Question: I have a weird scrollbar bug using Qwebview in Qt5.
the scrollbars appears on the opposite side, while the action is still performed on the right side. For example, the rightside scrollbar can me moved from the right, but visually the bar moves on the left as you can see in this image:

Any idea what can be the cause?
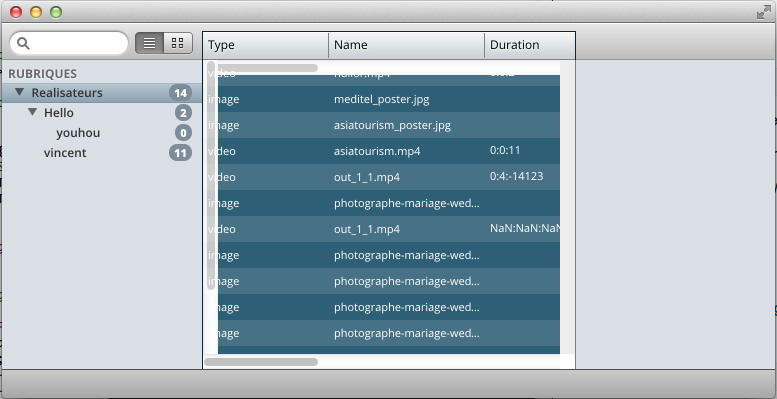
Answer: Ok, got it actually this is a CSS issue
I had this:
'''
-webkit-backface-visibility: hidden;
'''
applied on the body. This is the cause to the problem. Don't know exactly why, but this attribute duplicates/mirrors all scrollbars in webkit on QT